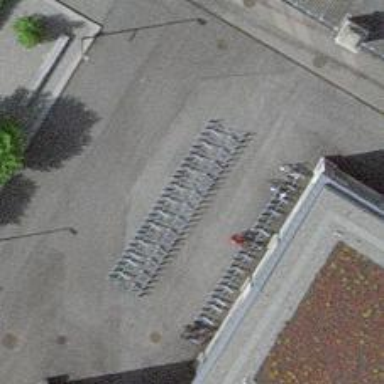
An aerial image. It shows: Bicycle parking area.